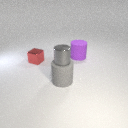
small gray metal cylinder above large gray rubber cylinder